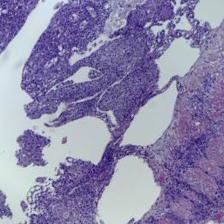
Diagnosis: OSCC